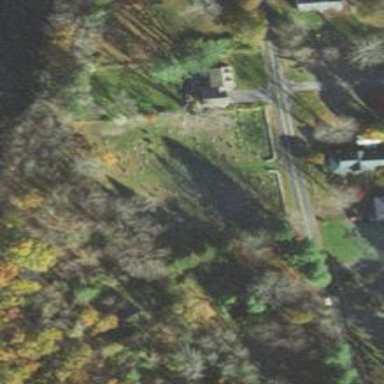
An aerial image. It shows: Cemetery area categorized as "Cemetery".